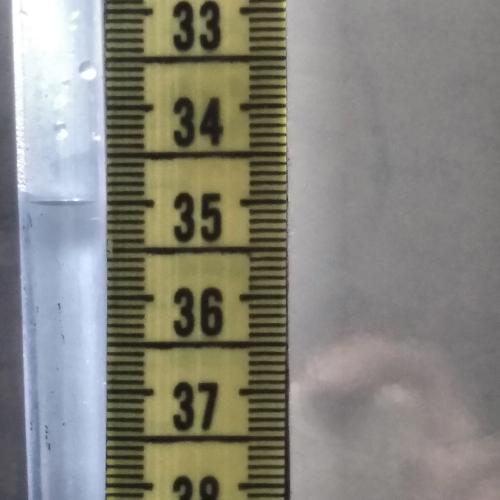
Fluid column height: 35.0 cm